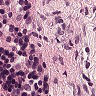
Metastatic tissue present: no